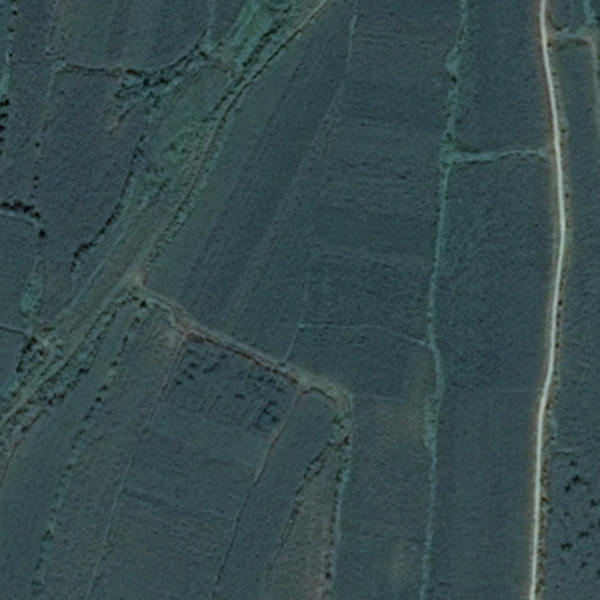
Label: Farmland